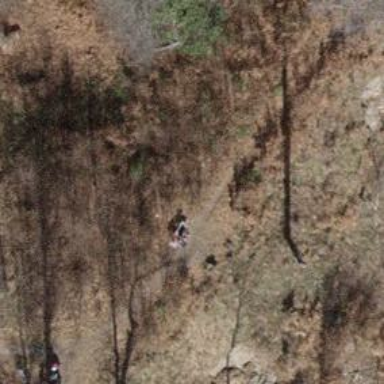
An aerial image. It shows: Path.